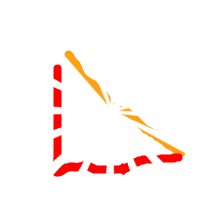
Shape: triangle